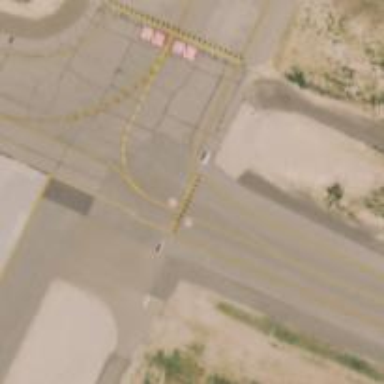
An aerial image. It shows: Image of taxiway at airport.